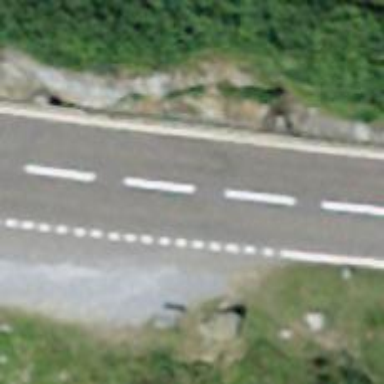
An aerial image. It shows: Primary highway.